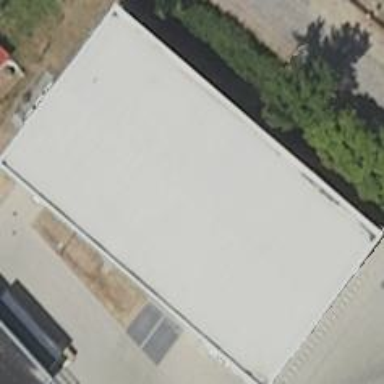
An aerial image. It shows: Commercial building.